Field crop: maize
Growth stage: 2
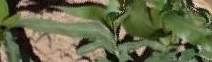
Species: maize